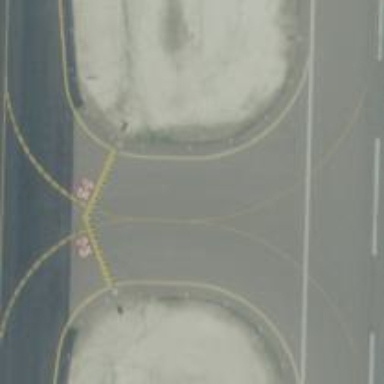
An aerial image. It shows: View of taxiway at the airport.